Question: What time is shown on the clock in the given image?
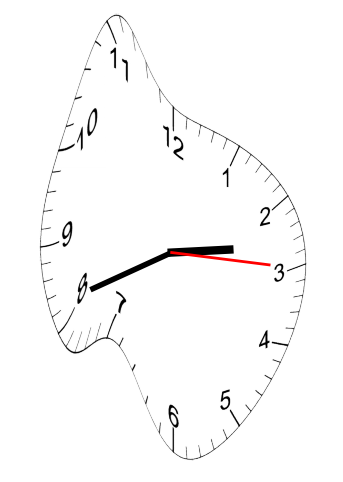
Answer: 02:41:15